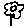
Label: flower